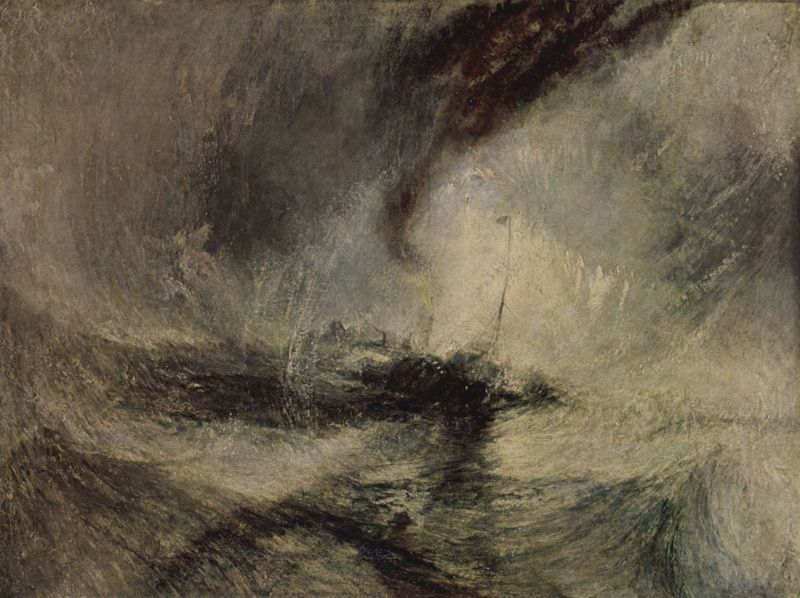
Titel: Schneesturm vor der Hafeneinfahrt
Künstler: William Turner
Standort: London
Institution: National Gallery
Schlagwörter: dunkel, gemälde, gewitter, himmel, kampf, meer, wasser, weiß, wolken, landschaft, see, bewegung, braun, grau, hell, licht, mitte, nacht, schwarz, schnee, wolke, expressionismus, malerei, silber, tod, wind, gewässer, rauch, wole, dunkelheit, figur, england, kontrast, boot, kamin, kreis, gischt, schiff, segel, segelboot, welle, wellen, düster, fahne, mast, segelschiff, abstrakt, fläche, farbe, nebel, untergehen, masten, laut, romantik, schaum, aufgewühlt, dampf, dampfer, raddampfer, seenot, seestück, sturm, tosend, tsunami, turner, untergang, unwetter, wellengang, wetter, wild, woge, wogen, impressionistisch, abstraktion, unscharf, ozean, regen, expressionistisch, farbflächen, wirbel, gefahr, dynamik, bedrohlich, ölmalerei, trüb, seegang, verschwommen, blitz, frei, atmosphäre, rauchwolke, hell/dunkel, salz, selgel, engalnd, ungenau, zentriert, william, william turner, braund, tobend, wasserwand, niemand, zyklon, salzwasser, kippen, gau, tiefgang, gemisch, zerschellen, egal, grau turner, mitreissen, schurnstein, sprühnebel, wellenwand, zemtrum, lauert